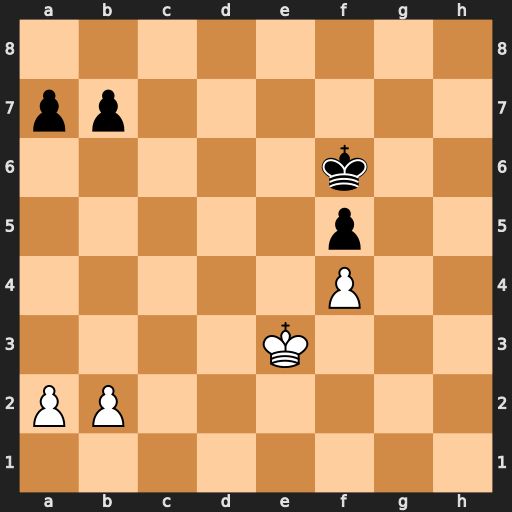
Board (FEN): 8/pp6/5k2/5p2/5P2/4K3/PP6/8
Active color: w
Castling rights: -
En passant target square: -
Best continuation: Kd4 Ke6 Kc5